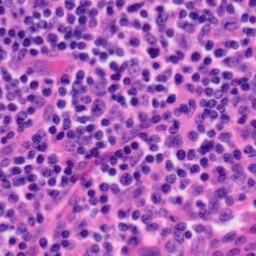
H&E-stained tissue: Tonsil